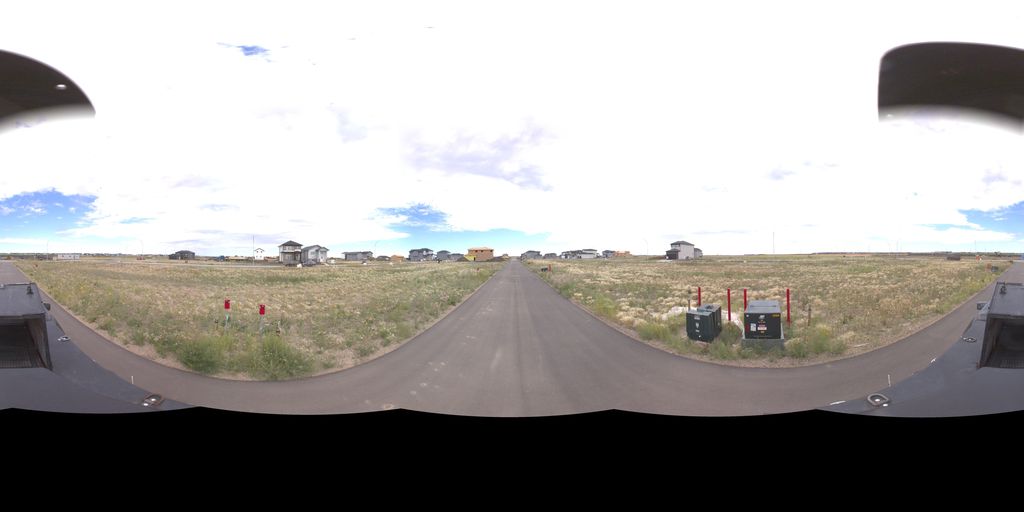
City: saskatoon